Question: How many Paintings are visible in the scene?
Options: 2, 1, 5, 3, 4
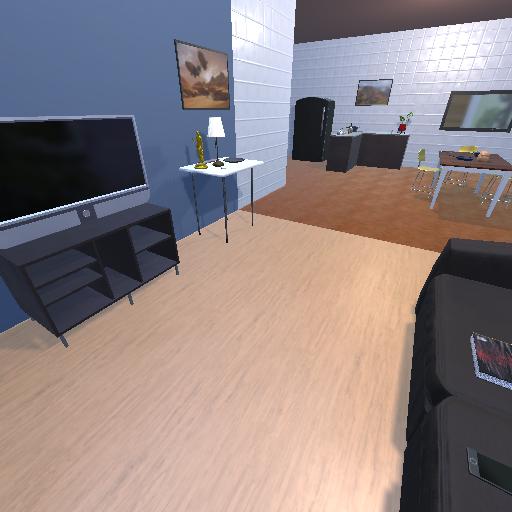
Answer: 2